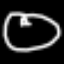
Label: clock